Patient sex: M
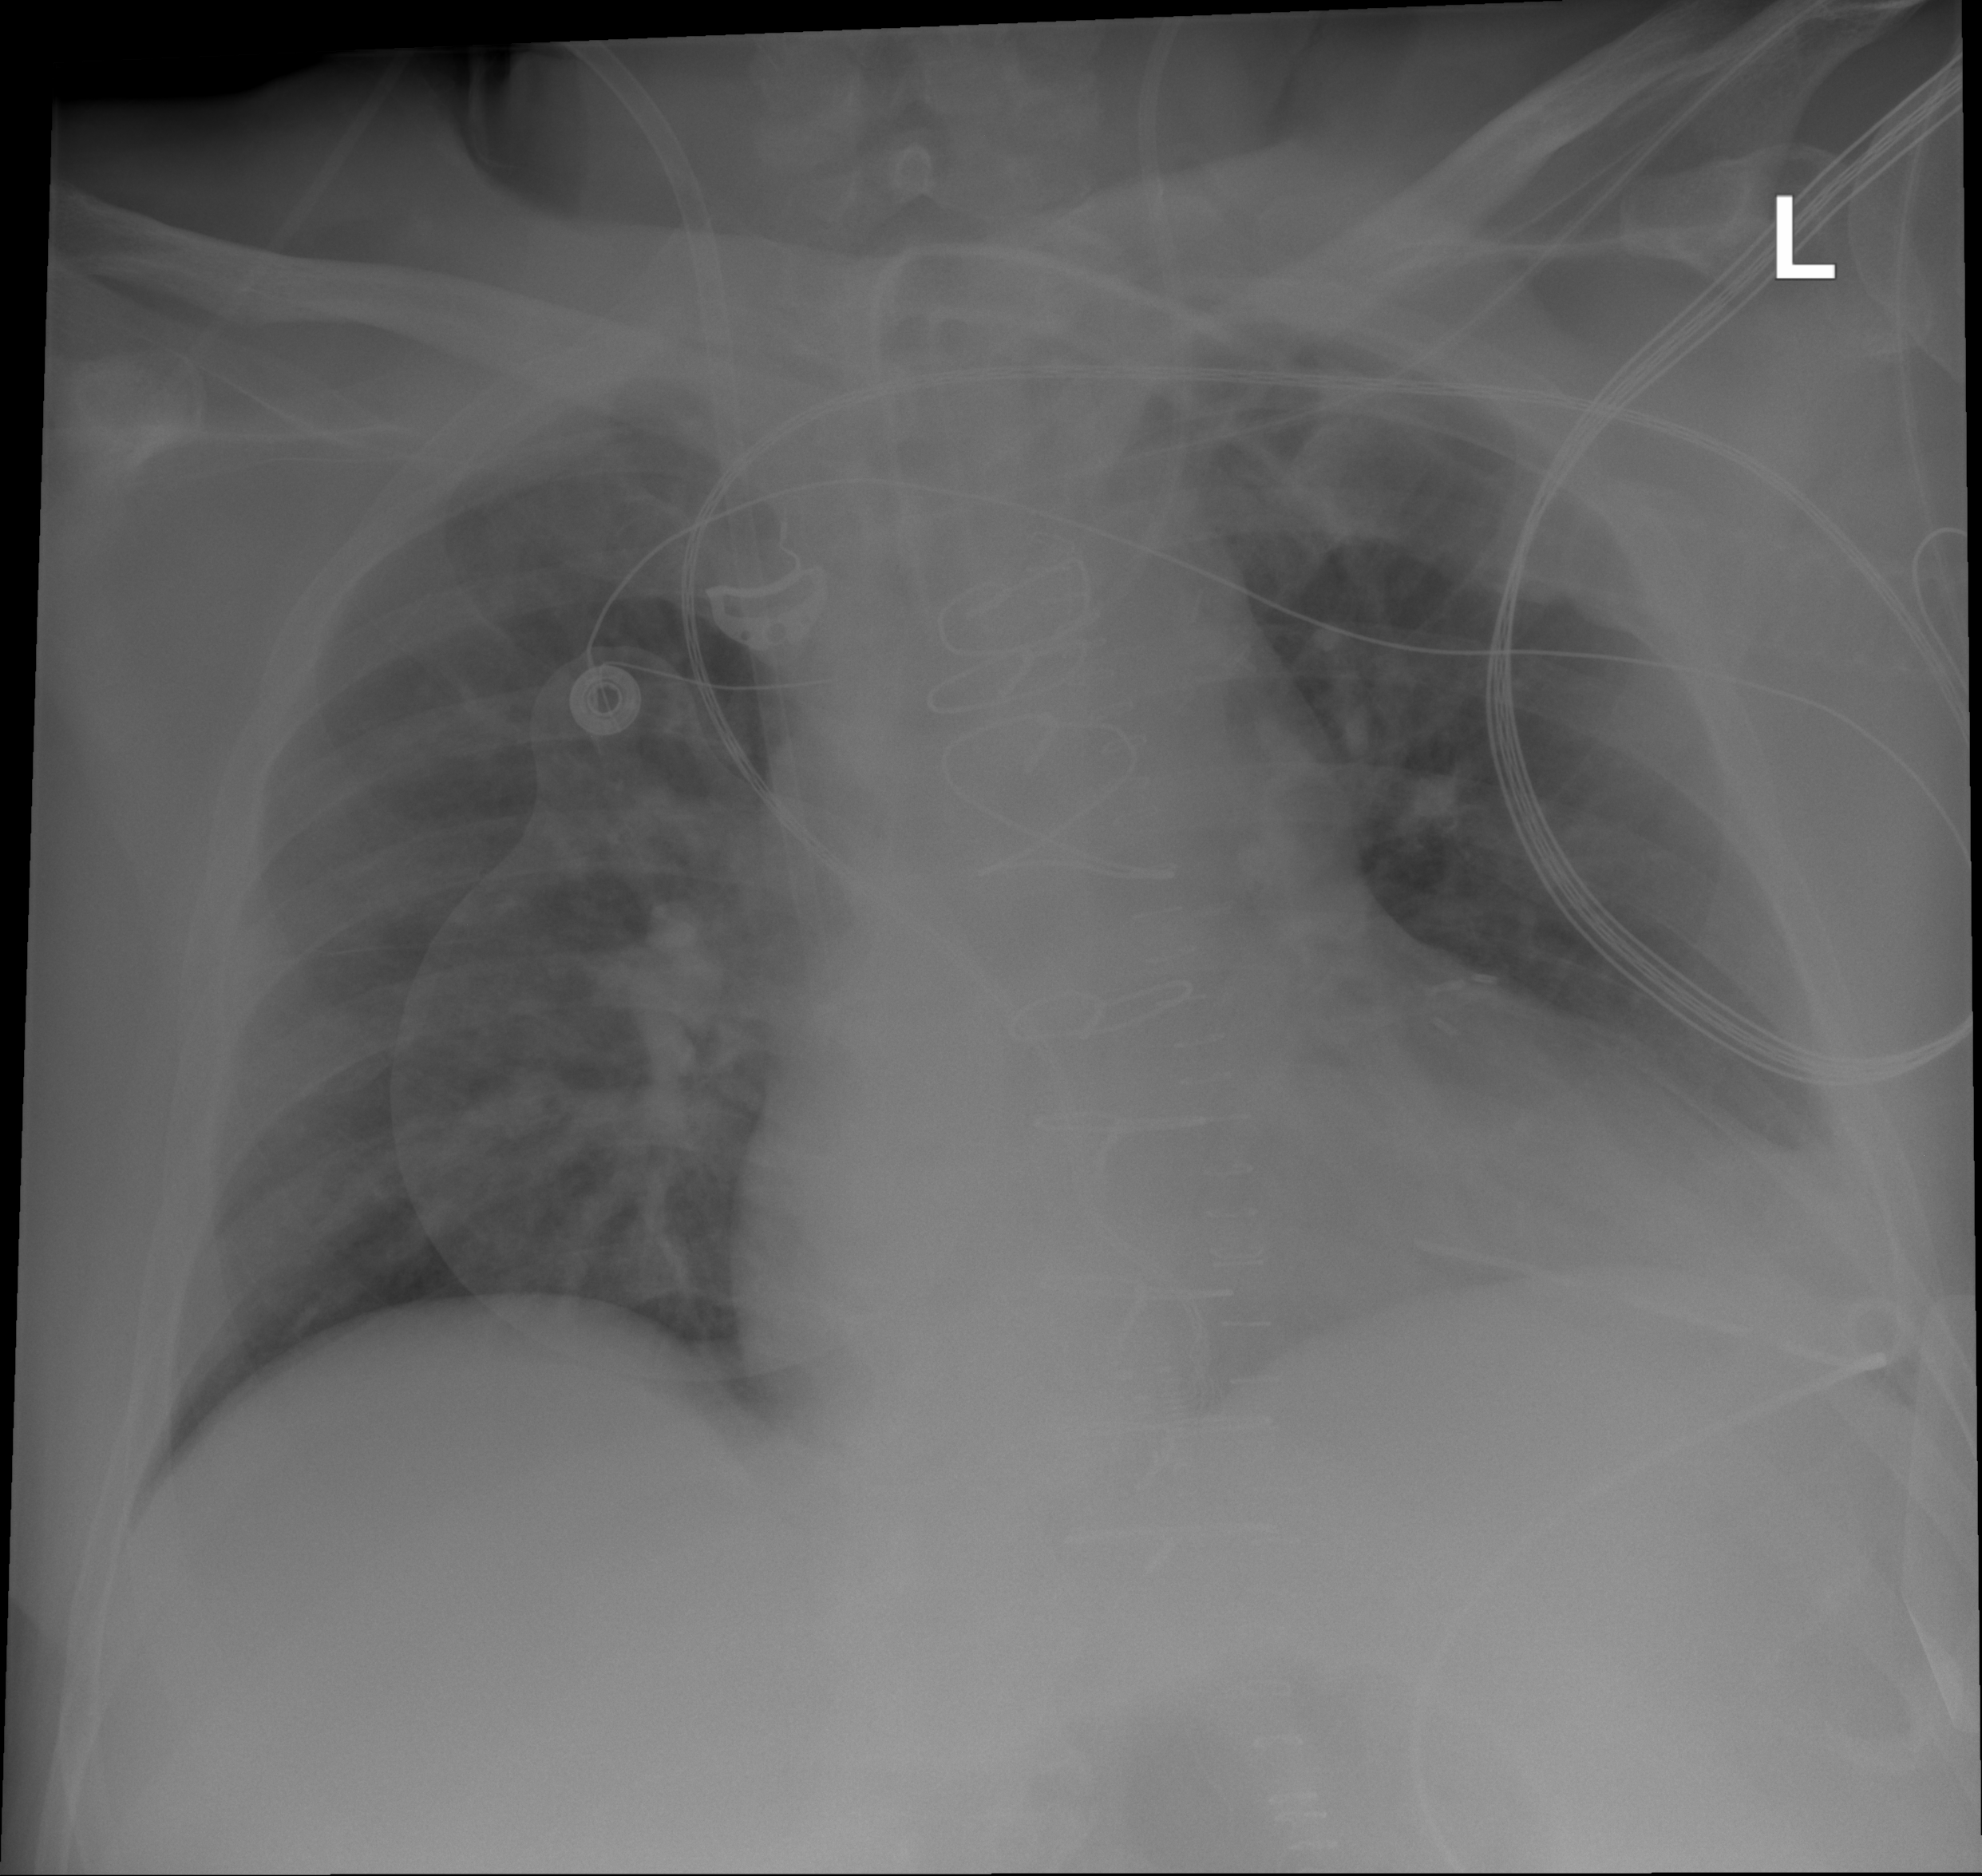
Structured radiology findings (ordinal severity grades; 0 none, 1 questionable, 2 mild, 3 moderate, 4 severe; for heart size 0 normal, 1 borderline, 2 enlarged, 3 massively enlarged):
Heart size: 2
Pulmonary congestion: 2
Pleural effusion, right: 0
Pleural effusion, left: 2
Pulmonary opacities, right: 0
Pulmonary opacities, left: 0
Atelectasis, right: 0
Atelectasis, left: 2